Question: Is it possible to make Visual Studio 2010's code completion window more like that of Eclipse (Java)?
In particular, I'd love the code completion window to give me a variable's type, and a method's return type and expected parameters, without needing to hover the highlight over that particular variable/method. Here's Eclipse's:

VS's code completion's little icons that indicate if something is a property, method etc are useful, but they just aren't enough.
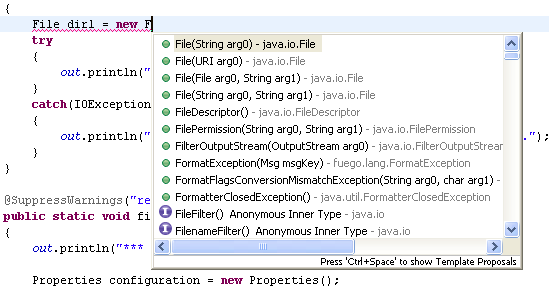
Answer: Unfortunately, there's no built-in way to do this. Visual Studio offers only very limited options related to customizing its Intellisense display.
You'll have to turn to third-party solutions or add-ins, or settle down to write your own using one of the existing options as a guide. Here are a few that can be found around the web:
- <URL>